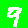
Digit: 9